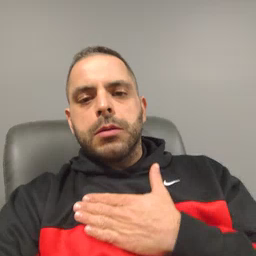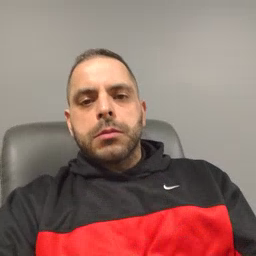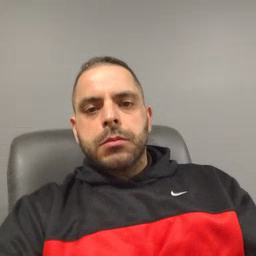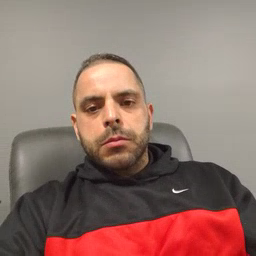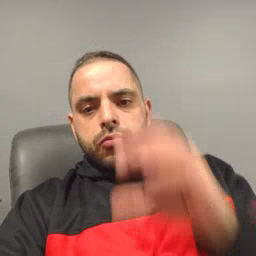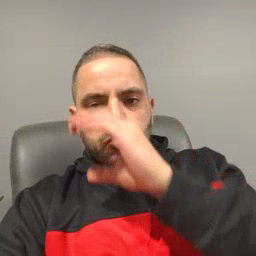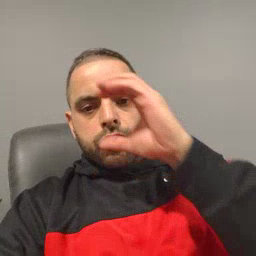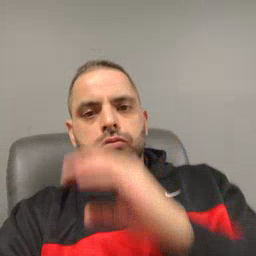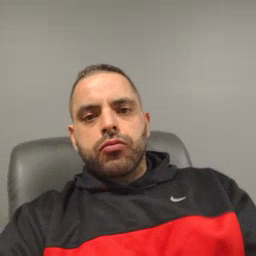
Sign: look